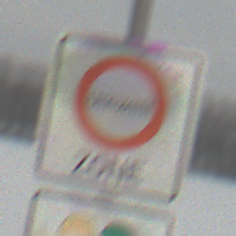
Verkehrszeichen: BeginnUmweltzone
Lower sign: FreistellungVomVerkehrsverbot2
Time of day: MorningAfternoon
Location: Outdoor (Nature)
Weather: Overcast
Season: Winter
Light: Natural